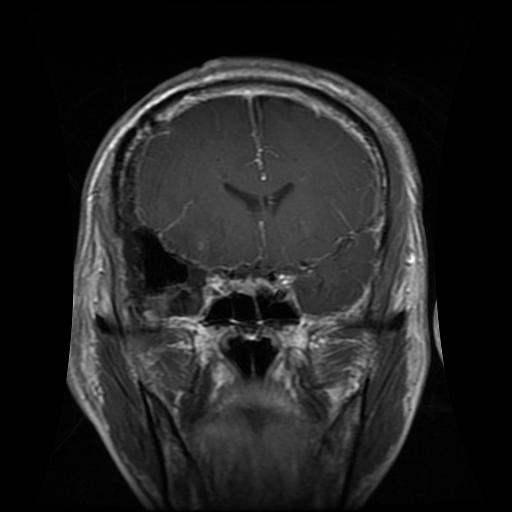
Label: glioma